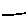
Label: line